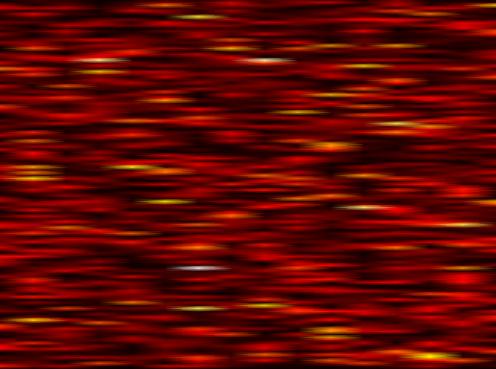
Label: UFMC